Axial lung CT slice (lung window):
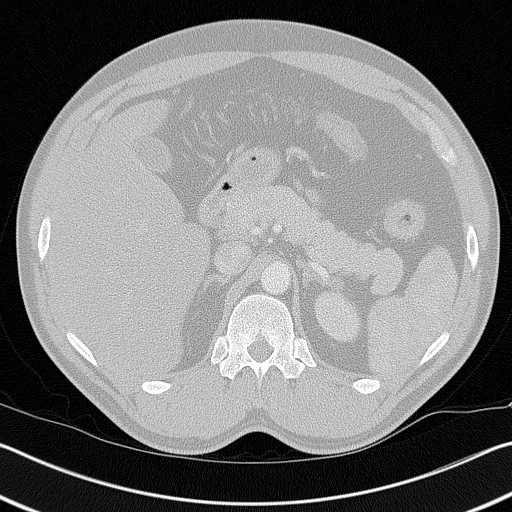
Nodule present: no